What has changed from the first image to the second?
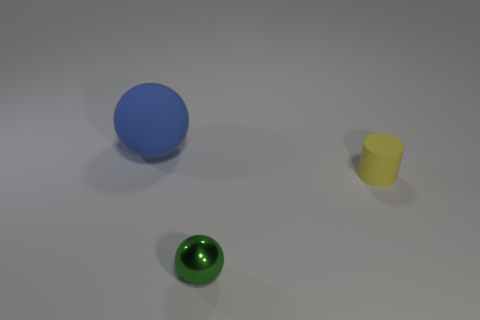
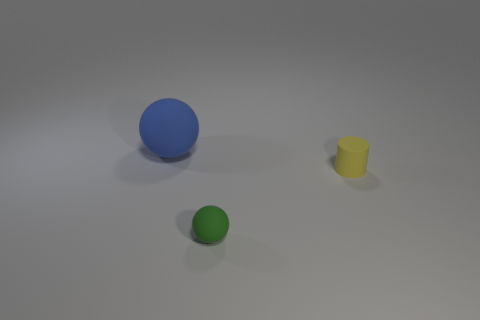
the shiny sphere changed to matte
the metal sphere became rubber
the small shiny object turned matte
the tiny green metal ball that is to the right of the big thing changed to matte
the small green shiny ball on the right side of the big blue object turned rubber
the small sphere changed to matte
the small green ball turned matte
the small green metal ball that is in front of the yellow rubber cylinder became rubber
the tiny green metallic ball on the right side of the big blue ball turned rubber